Question: I have a dataset in PowerPivot and need to find a way to flag ONLY the first occurrence of a customer sub event
Context: Each event (COLUMN A) can have X number of sub events (COLUMN B),
I already have a flag that identifies a customer event based on multiple criteria's (COLUMN D)... What I need is a way to flag of a customer sub event within each event, I've added a COLUMN E to illustrate how the flagging should work.
<URL>
UPDATE
Additional situation - Having duplicated customer sub_events but only need to flag the first sub_event... should look like this:

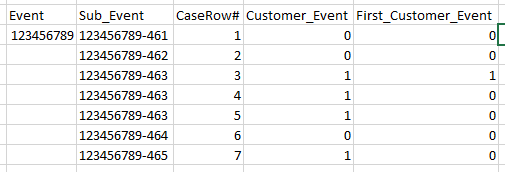
Answer: Create a calculated column in your model using the following expression:
'''
=
IF (
[Customer_Event] = 1
&& [Sub_Event]
= CALCULATE (
FIRSTNONBLANK ( 'Table'[Sub_Event], 0 ),
FILTER (
'Table',
'Table'[Event] = EARLIER ( 'Table'[Event] )
&& [Customer_Event] = 1
)
),
1,
0
)
'''
If 'Sub_Event' column is a number replace 'FIRSTNONBLANK ( 'Table'[Sub_Event], 0 )' by 'MIN('Table'[Sub_Event])'
Also if your machine regional settings use ';' (semicolon) as list separator replace every ',' (comma) in my expression by a semicolon in order to match your settings.
Repeated values in 'Sub_Event' column.
I think we can use 'CaseRow#' column to get the first occurence of 'Sub_Event' value:
'''
=
IF (
[Customer_Event] = 1
&& [Sub_Event]
= CALCULATE (
FIRSTNONBLANK ( 'Table'[Sub_Event], 0 ),
FILTER (
'Table',
'Table'[Event] = EARLIER ( 'Table'[Event] )
&& [Customer_Event] = 1
)
)
&& [CaseRow#]
= CALCULATE (
MIN ( 'Table'[CaseRow#] ),
FILTER (
'Table',
'Table'[Event] = EARLIER ( 'Table'[Event] )
&& [Customer_Event] = 1
)
),
1,
0
)
'''
It is not tested but should work.
Let me know if this helps.